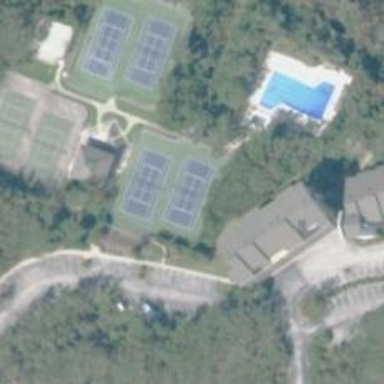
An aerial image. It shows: Tennis court in leisure pitch.